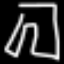
Label: pants